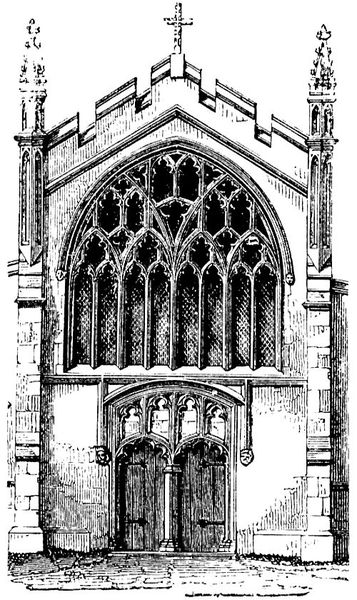
Titel: Kathedrale Salisbury/Wiltshire
Standort: Salisbury (EU - GB)
Schlagwörter: weiß, fenster, holz, schwarz, symbol, säulen, tür, zeichnung, gebäude, weg, stein, kirche, gotik, fassade, türen, zwei, giebel, mauer, ornamente, tor, eingang, kloster, kreuz, dom, symmetrisch, schwarz-weiß, portal, tore, pforte, spitzbogen, kruzifix, ausgang, gothik, bau, bauwerk, maßwerk, dack, strebewerk, giebeldach, kruez, wimperg, strebebalken